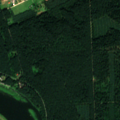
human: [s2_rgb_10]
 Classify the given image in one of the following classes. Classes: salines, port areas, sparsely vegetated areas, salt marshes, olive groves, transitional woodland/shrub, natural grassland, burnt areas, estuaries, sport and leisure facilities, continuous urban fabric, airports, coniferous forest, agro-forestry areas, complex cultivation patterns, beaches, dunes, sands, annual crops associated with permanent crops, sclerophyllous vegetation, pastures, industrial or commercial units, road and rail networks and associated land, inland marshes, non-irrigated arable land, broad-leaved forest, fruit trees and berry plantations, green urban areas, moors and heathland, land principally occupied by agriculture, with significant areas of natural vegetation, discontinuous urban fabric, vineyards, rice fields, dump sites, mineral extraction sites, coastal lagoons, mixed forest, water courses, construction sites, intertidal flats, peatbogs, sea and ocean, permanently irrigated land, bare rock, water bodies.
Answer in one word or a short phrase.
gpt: green urban areas, non-irrigated arable land, complex cultivation patterns, broad-leaved forest, coniferous forest, transitional woodland/shrub, water courses